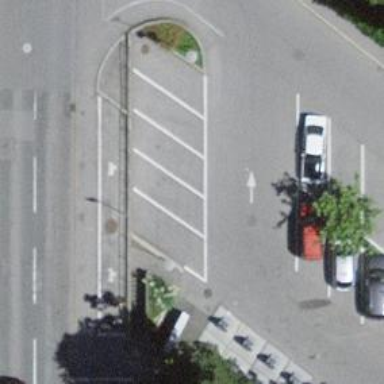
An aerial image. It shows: Charging station.